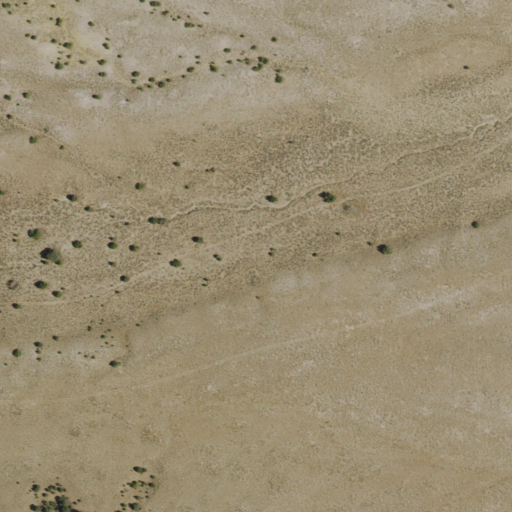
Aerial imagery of valley in Nevada named Well Canyon containing only shrub